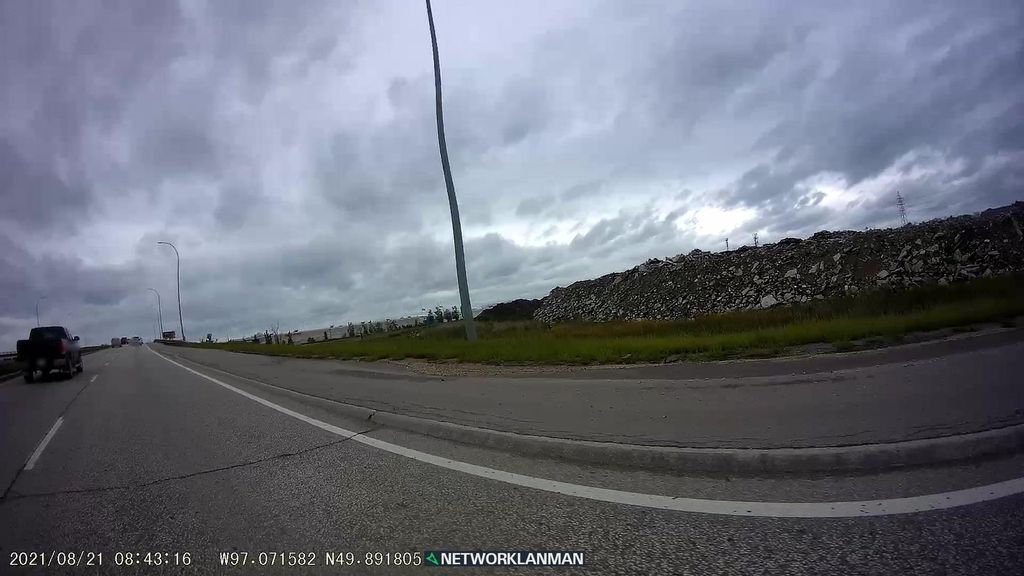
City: winnipeg